Question: I am looking for an algorithm to obtain the outer hull of a set of linked vertices: the black line in the figure. The figure is a combination of sets of linked vertices, resulting in superfluous vertices and edges. The image shows the idea: the edges in red need to be removed.
The data looks like: (v00, v01, v02, ...), (v10, v11, v12, ...), ... The data does share common nodes (the numerical data of the vertex is identical).

Can this be done?
Thank you
PS. The target code is Python. Anything close to Python would be perfect.
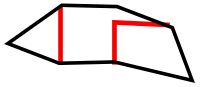
Answer: 1. Make a list of vertices with their coordinates, and a list of edges.
2. For each vertex, sort its incident edges by the angle counterclockwise.
3. Start with the leftmost vertex (leftmost-lowermost if there are several).
4. Pick the first edge with the angle >-p/2.
5. Traverse the edge.
6. Pick the first edge that comes after the incoming edge in the sorted order.
7. If this is not the vertex you have started with, go to 5.
This will build the list of outer edges.
If you have more than one polygon, you may remove the connected component of the graph you have started with, and repeat the algorithm all over. Note that it does not recognize polygons with holes. If you have holes, you will need to run separate tests to find out which contour is inside which.